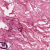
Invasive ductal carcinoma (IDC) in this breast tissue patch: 0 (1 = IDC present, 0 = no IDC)